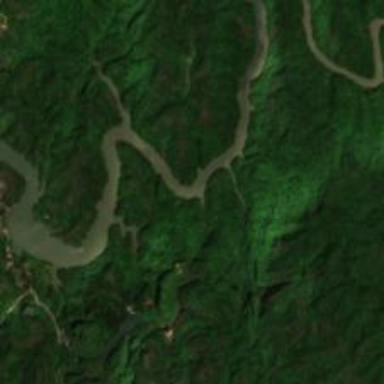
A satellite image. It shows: Beautiful river scene.